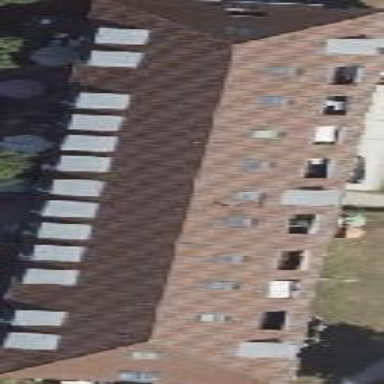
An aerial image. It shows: Hipped-roof building with apartments.